Interaction volume radius: 5 \u00c5
Interaction volume height: 20 \u00c5
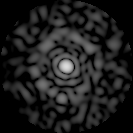
Disorder parameter: 0.8447